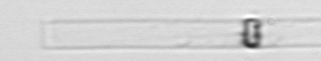
Label: Dactyliosolen_blavyanus